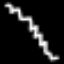
Label: squiggle